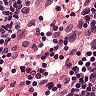
Metastatic tissue present: no